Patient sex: M
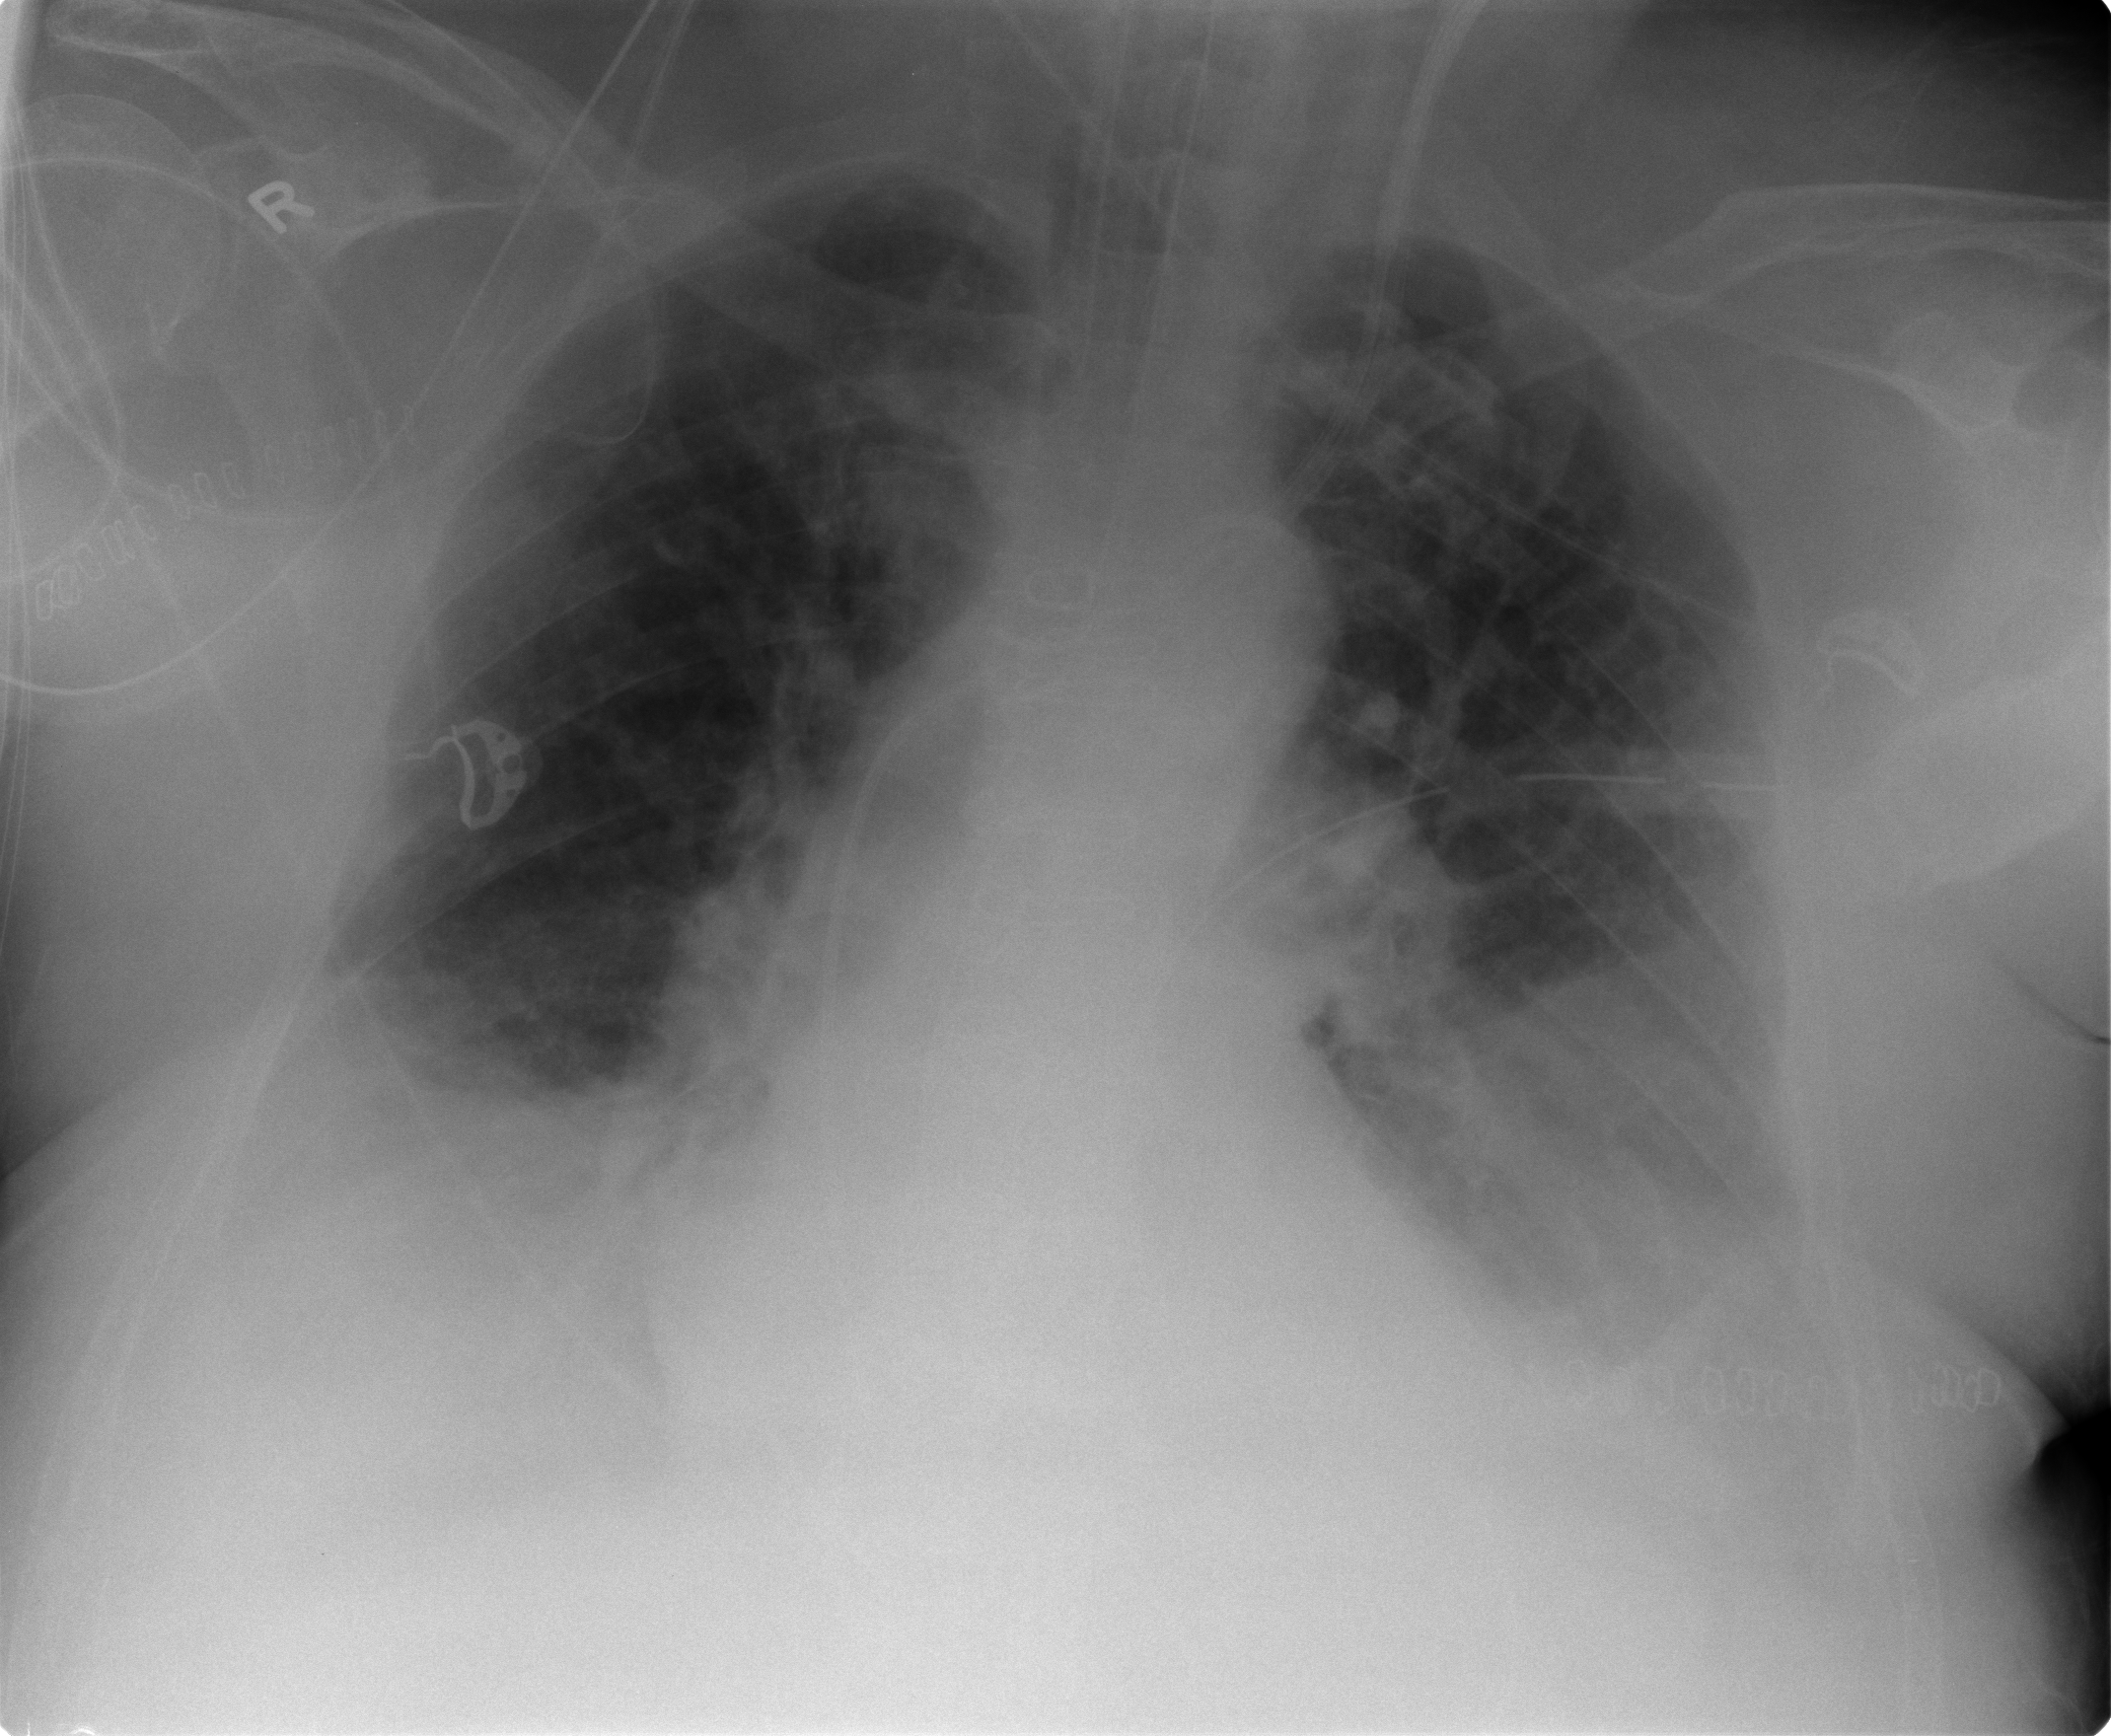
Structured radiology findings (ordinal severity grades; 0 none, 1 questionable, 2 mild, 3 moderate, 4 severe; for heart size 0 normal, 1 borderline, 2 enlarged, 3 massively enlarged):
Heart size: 0
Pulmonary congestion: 3
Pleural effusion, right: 3
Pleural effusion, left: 3
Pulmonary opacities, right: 1
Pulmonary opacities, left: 1
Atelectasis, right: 2
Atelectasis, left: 2